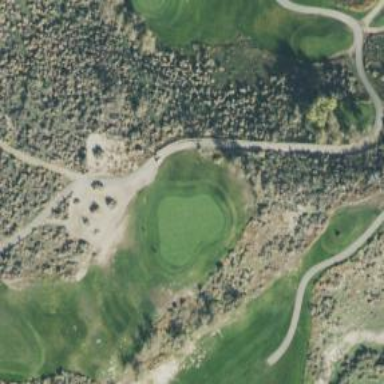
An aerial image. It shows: Golf hole.